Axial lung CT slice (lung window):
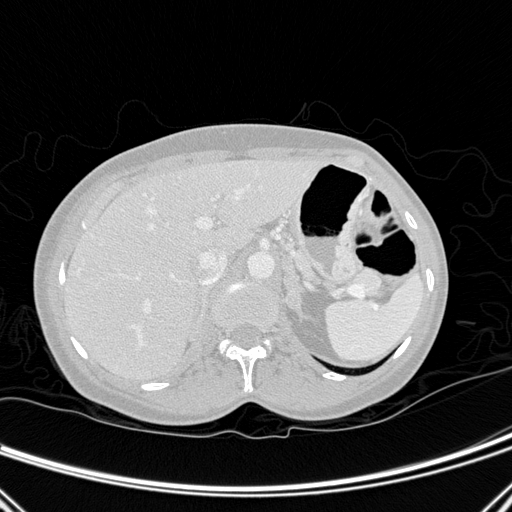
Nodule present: no